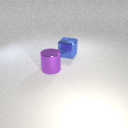
large blue metal cube to the right of large purple metal cylinder